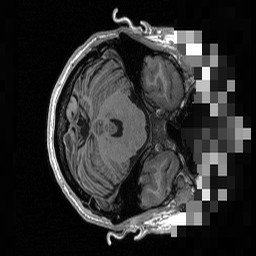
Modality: T1w
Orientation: axial
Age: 41
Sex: male
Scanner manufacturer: siemens
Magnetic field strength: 3 T
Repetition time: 2.53 s